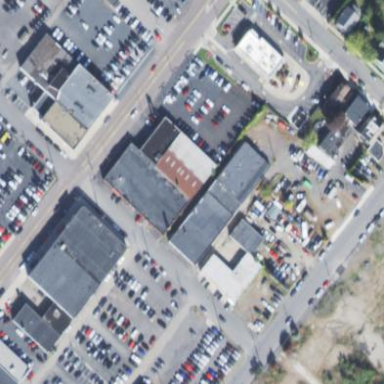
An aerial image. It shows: Car shop building.